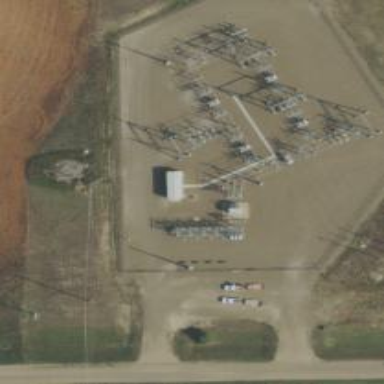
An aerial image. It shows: Switch for power supply.